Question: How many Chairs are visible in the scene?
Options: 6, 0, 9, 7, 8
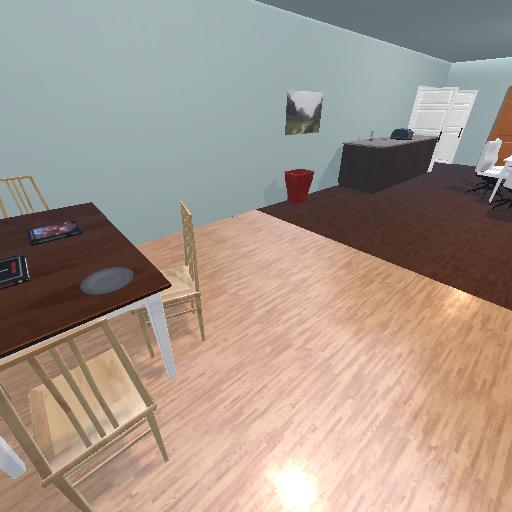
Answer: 6